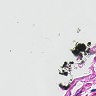
Metastatic tissue present: no